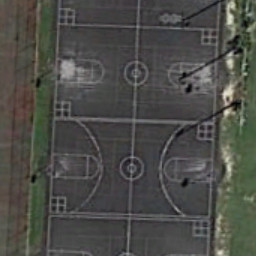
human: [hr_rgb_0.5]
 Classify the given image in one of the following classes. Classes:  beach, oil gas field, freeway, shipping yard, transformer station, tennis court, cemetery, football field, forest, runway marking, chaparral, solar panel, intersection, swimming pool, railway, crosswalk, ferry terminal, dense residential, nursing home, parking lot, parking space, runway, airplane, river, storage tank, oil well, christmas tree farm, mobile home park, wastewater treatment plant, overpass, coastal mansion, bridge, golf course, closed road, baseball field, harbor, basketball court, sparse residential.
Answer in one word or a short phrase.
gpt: basketball court